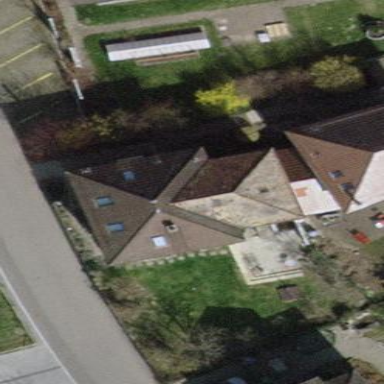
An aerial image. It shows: Terrace building with hipped roof.